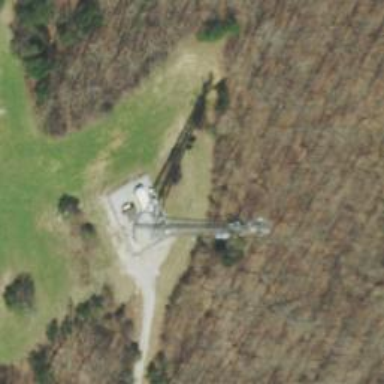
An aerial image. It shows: Mast tower used for communication.